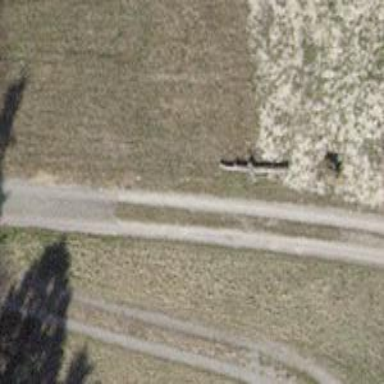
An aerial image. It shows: Track with compacted grade3 surface.